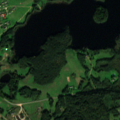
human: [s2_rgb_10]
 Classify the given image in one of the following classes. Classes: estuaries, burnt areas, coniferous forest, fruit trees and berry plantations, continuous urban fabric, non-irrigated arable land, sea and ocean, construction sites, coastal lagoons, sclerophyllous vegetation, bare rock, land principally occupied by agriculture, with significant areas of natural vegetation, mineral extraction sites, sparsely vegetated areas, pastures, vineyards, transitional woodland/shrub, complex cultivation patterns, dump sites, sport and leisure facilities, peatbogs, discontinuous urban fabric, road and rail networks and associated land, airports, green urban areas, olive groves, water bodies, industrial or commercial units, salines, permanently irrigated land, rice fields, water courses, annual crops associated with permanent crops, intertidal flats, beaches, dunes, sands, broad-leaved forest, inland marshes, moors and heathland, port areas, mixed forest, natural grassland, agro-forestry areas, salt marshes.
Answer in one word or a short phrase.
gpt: discontinuous urban fabric, pastures, complex cultivation patterns, land principally occupied by agriculture, with significant areas of natural vegetation, broad-leaved forest, water bodies